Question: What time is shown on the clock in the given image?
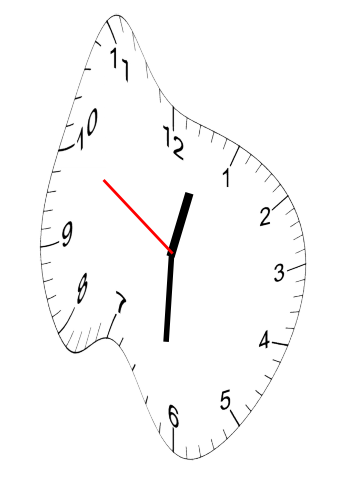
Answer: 12:30:50